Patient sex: M
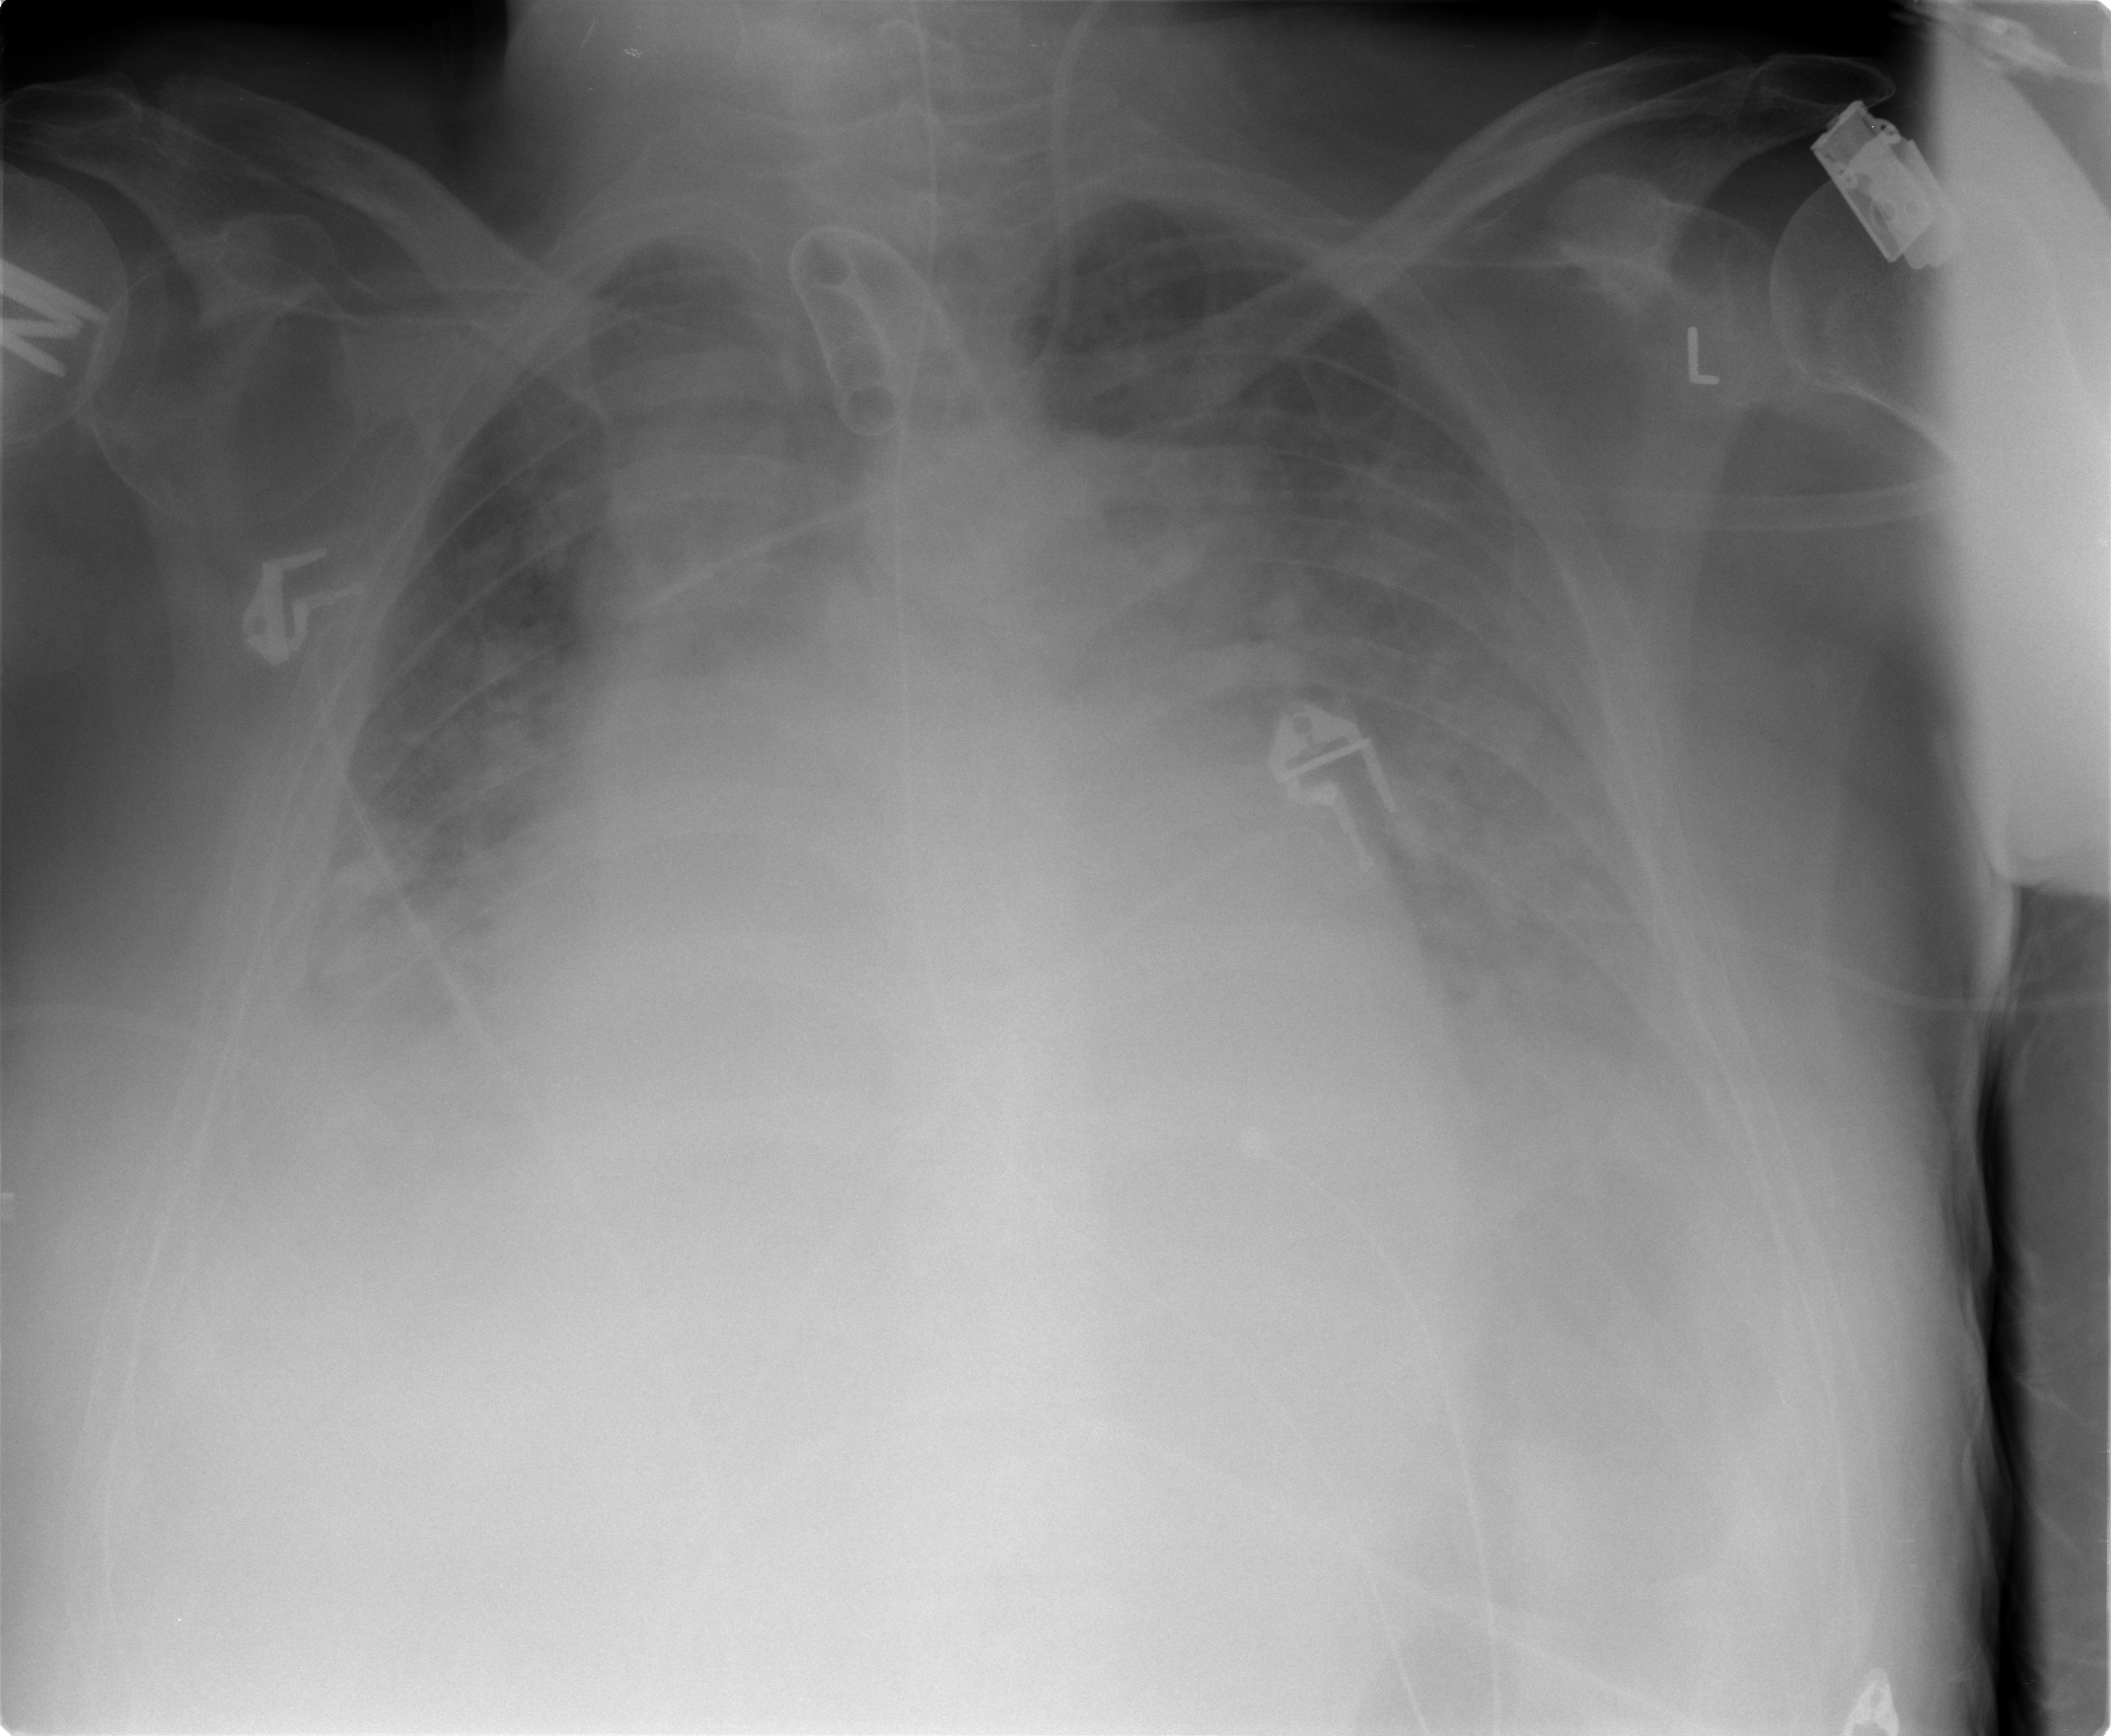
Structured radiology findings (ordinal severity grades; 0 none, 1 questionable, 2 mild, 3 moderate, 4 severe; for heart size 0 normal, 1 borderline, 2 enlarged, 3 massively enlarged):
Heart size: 3
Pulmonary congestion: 3
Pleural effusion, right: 3
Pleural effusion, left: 3
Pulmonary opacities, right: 3
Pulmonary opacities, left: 3
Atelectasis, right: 3
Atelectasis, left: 3